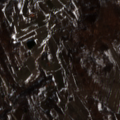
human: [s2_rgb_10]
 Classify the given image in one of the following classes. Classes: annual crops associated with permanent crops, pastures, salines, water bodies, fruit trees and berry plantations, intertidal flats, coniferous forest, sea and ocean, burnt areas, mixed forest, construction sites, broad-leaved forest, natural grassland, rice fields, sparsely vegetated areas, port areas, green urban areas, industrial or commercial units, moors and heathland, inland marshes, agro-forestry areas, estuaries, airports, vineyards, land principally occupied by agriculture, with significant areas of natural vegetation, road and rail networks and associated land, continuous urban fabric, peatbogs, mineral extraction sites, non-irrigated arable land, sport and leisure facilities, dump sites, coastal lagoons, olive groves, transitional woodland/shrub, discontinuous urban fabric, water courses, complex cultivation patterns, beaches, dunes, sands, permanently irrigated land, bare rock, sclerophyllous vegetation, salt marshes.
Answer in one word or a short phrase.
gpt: complex cultivation patterns, land principally occupied by agriculture, with significant areas of natural vegetation, broad-leaved forest, transitional woodland/shrub